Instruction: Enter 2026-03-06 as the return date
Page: home
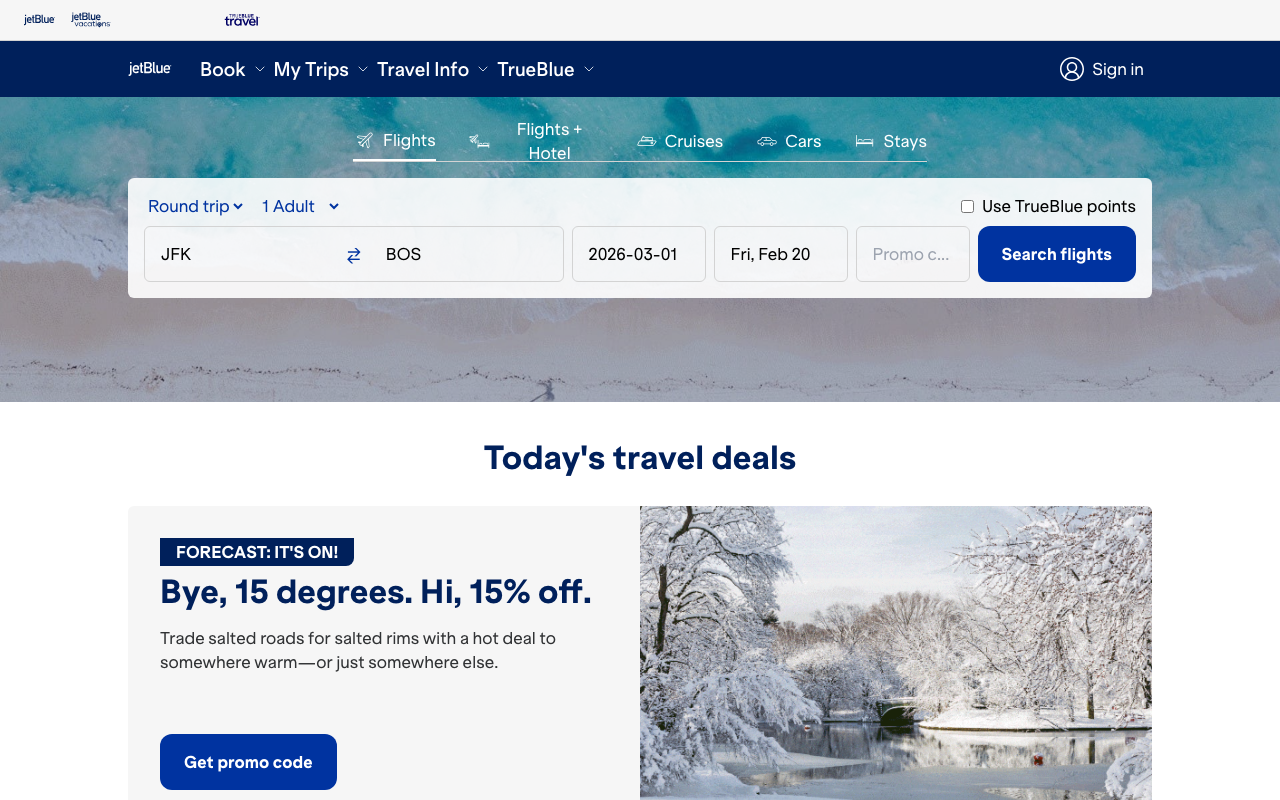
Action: type